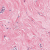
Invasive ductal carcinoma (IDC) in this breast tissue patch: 0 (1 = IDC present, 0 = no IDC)